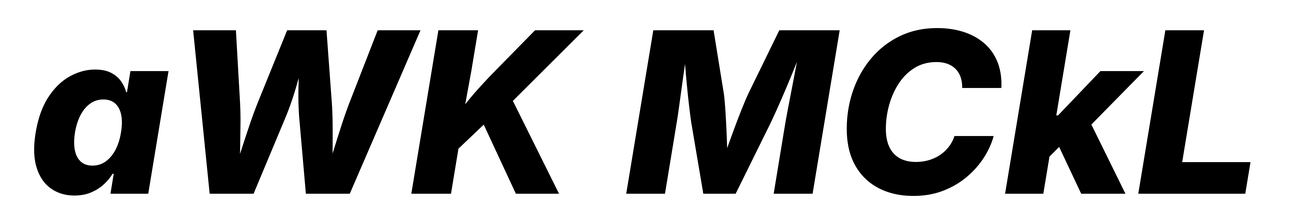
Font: Inter-Italic_ExtraBold_Italic